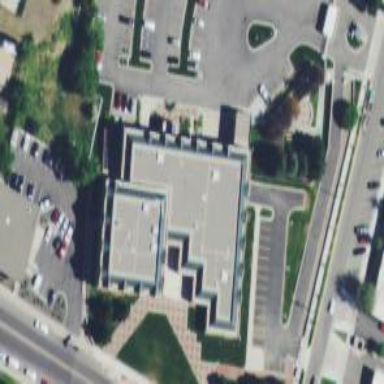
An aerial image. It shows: Bank building.